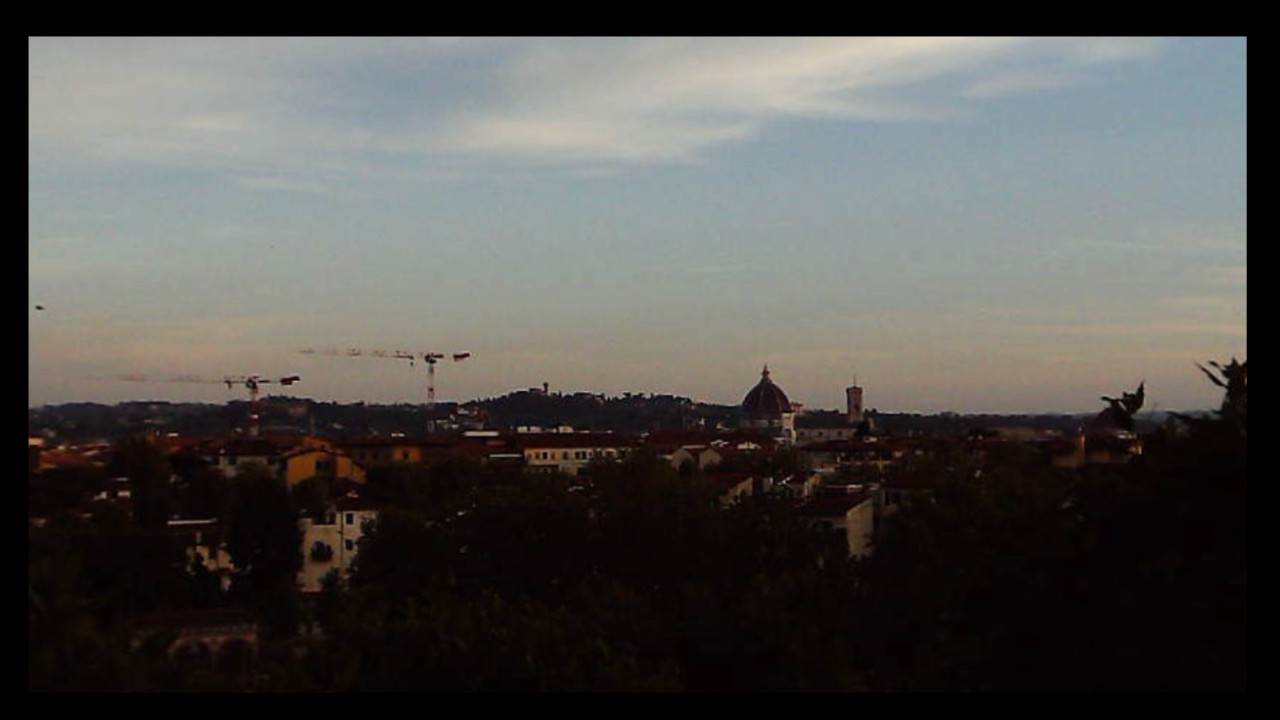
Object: Betafpv air75